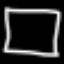
Label: square